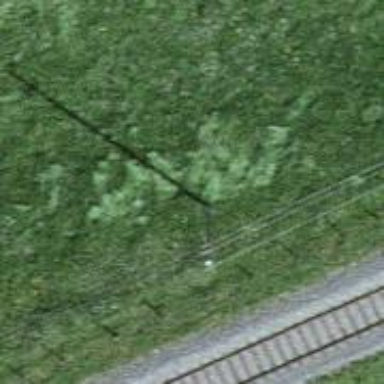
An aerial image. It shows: Power pole.